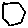
Label: hexagon